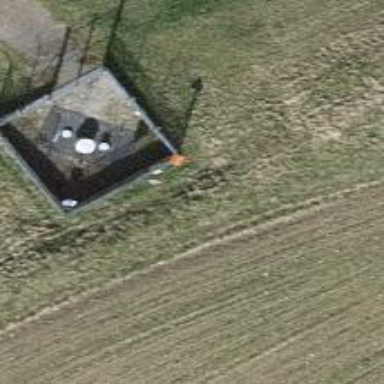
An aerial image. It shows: Pole with roof-covered pipeline marker.